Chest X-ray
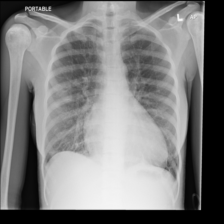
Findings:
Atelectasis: negative
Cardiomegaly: negative
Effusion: negative
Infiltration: positive
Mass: negative
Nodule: negative
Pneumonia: negative
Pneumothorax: negative
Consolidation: negative
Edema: negative
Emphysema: negative
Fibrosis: negative
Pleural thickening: negative
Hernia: negative